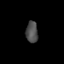
Tissue: prostate
Cell type: B cells
Senescence score: 0.2242
Nuclear area (px): 253
Mean DAPI intensity: 76.375